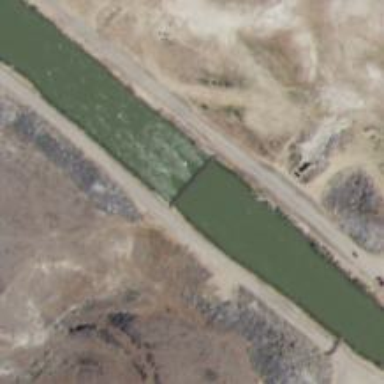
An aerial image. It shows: Sluice gate on waterway.